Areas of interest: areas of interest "Sport and cultural"
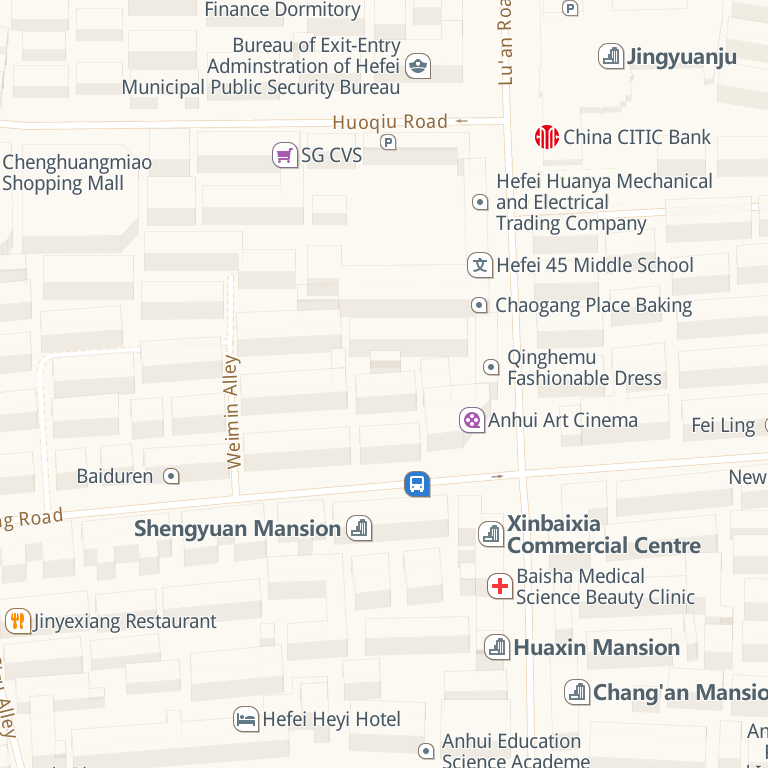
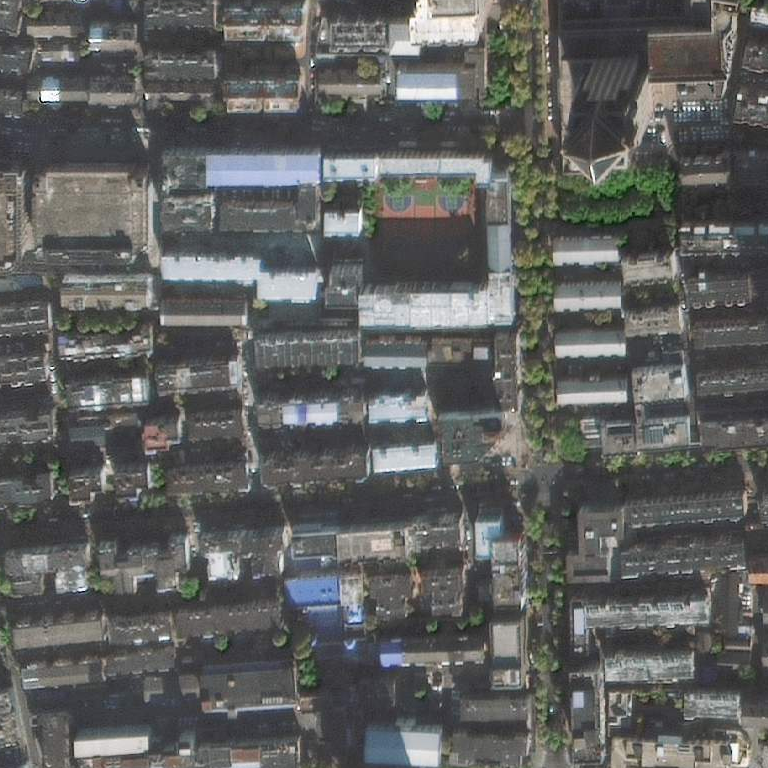